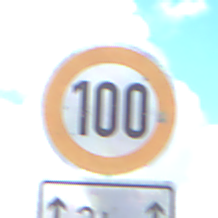
Verkehrszeichen: Geschwindigkeit100
Zusatzzeichen unten: LaengeEinerStrecke2
Umgebung: Outdoor, Nature
Tageszeit: Midday
Wetter: PartlyCloudy
Licht: Natural
Jahreszeit: NotSpecified
Kontrast: HighContrast